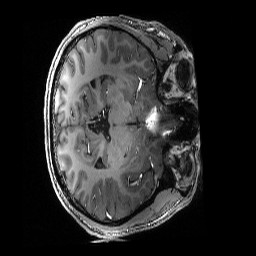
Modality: T1w
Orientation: axial
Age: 27
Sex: male
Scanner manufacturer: siemens
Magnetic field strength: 6.98 T
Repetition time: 3.1 s
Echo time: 0.00252 s